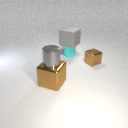
large brown metal cube in front of small brown metal cube